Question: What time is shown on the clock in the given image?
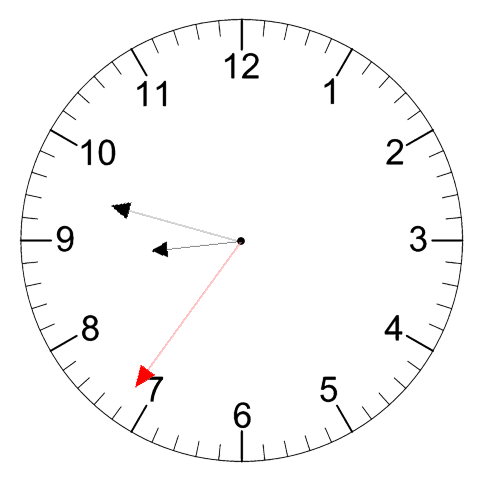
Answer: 08:47:36